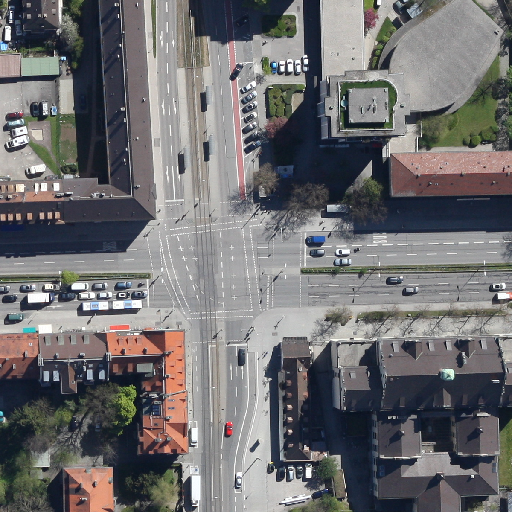
Referring expression: bikeway along with tree